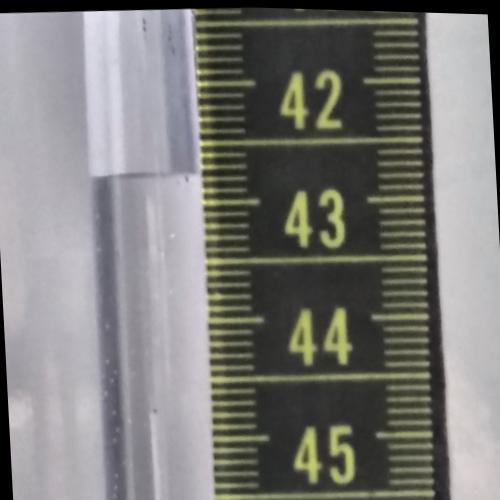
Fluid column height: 42.8 cm